Question: I have a Class (Entity we call them) Named Person which is mapped to a database Table (Person table). The records of this table may contain null values in all fields but one, the PK.
This is in brief how we define our Person entity:
'''
...
private System.DateTime _BirthDate;
[DisplayName("Birth Date")]
[Category("Column")]
public System.DateTime BirthDate
{
get
{
try { return _BirthDate; }
catch (System.Exception err)
{ throw new Exception("Error getting BirthDate", err); }
}
set
{
try { _BirthDate = value; }
catch (System.Exception err)
{ throw new Exception("Error setting BirthDate", err); }
}
}
...
'''
the problem is that when I get the list of persons
'''
var dsPersons = DataHelper.personTabelAdapter.GetFilteredPersons(nationalNo, name);
'''
those fields which were null in db, are having exceptions so I can't compare them to null or even DBNull.Value, look at the following image of my code in debug

I want to check their being null, so that I can decide to fill my new objects fields or not to fill them.
here's the details of the exception I get
'''
System.Web.Services.Protocols.SoapException: Server was unable to process request. ---> System.Data.StrongTypingException: The value for column 'BirthDateFa' in table 'Person' is DBNull. ---> System.InvalidCastException: Unable to cast object of type 'System.DBNull' to type 'System.String'.
at EcomService.Data.EcomDS.PersonRow.get_BirthDateFa() in c:\Projects\Project\EcomForms\EcomService\EcomService\Data\EcomDS.Designer.cs:line 30607
--- End of inner exception stack trace ---
at EcomService.Data.EcomDS.PersonRow.get_BirthDateFa() in c:\Projects\Project\EcomForms\EcomService\EcomService\Data\EcomDS.Designer.cs:line 30610
at EcomService.Classes.Entities.Person.GetFilteredPersons(String nationalNo, String name) in c:\Projects\Project\EcomForms\EcomService\EcomService\Classes\Entities\Person.cs:line 898
at EcomService.EService.GetFilteredPersons(String nationalNo, String name) in c:\Projects\Project\EcomForms\EcomService\EcomService\EService.asmx.cs:line 172
--- End of inner exception stack trace ---
'''
this is my web method
'''
[WebMethod]
public List<Person> GetFilteredPersons(string nationalNo, string name)
{
return Person.GetFilteredPersons(nationalNo, name);
}
'''
that calls this method
'''
static public List<Person> GetFilteredPersons(string nationalNo, string name)
{
List<Person> persons = new List<Person>();
var dsPersons = DataHelper.personTabelAdapter.GetFilteredPersons(nationalNo, name);
foreach (var dsPerson in dsPersons)
{
Person person = new Person();
person.BirthDateFa = dsPerson.BirthDateFa;
//I don't know how to deal with the exceptions here
.... //other fields
persons.Add(person);
}
return persons;
}
'''
I am really stuck in this piece. Your answers will be kindly welcome.
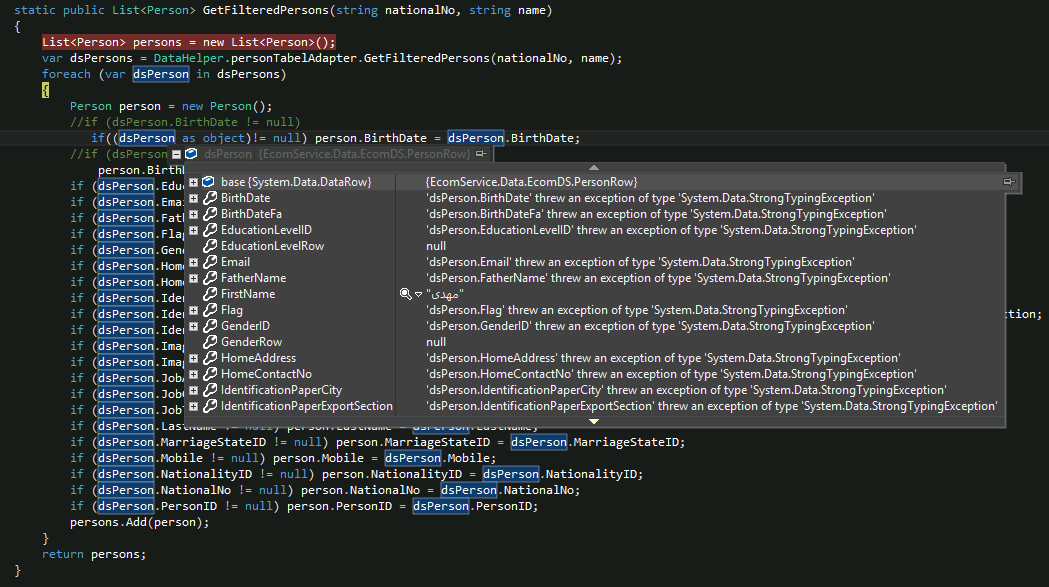
Answer: The exception comes because you are using a strongly typed DataSet. StrongTypingException documentation says it:
The exception that is thrown by a strongly typed DataSet when the user accesses a DBNull value.
Please read this article,
<URL>
Example :
'''
object.Is<ColumnName>Null() //which returns true or false
'''